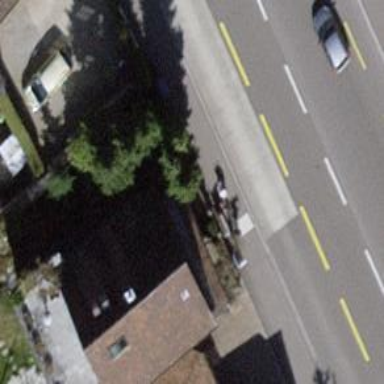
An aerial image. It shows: Bus stop with platform for public transport.